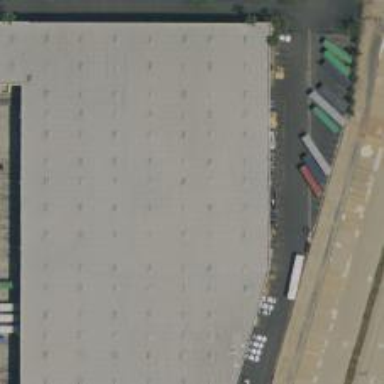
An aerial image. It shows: Warehouse.